Field crop: maize
Growth stage: 2
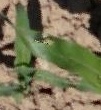
Species: maize